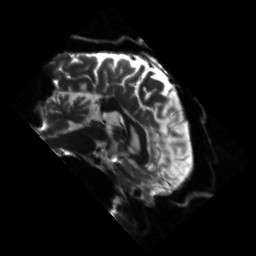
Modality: sbref
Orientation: sagittal
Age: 41
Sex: male
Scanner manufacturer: siemens
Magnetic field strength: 3 T
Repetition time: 3.23 s
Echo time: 0.0892 s